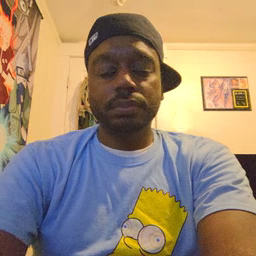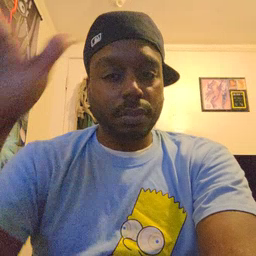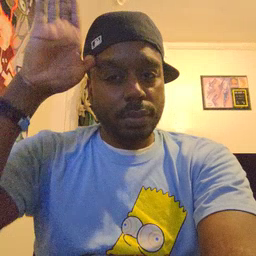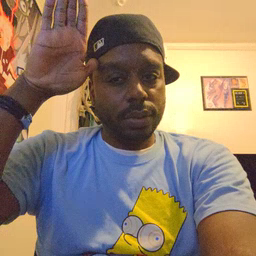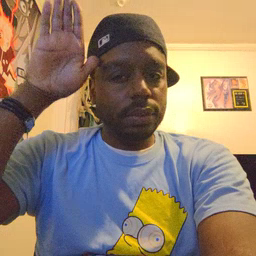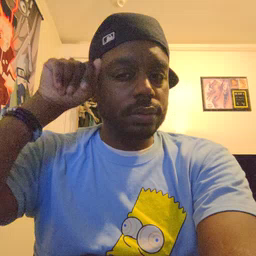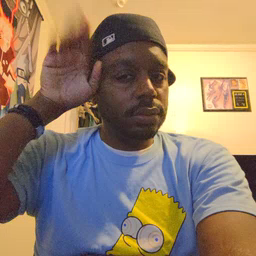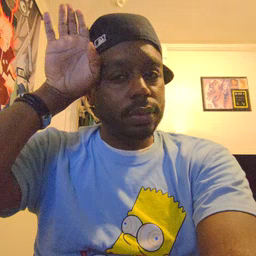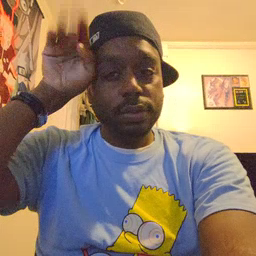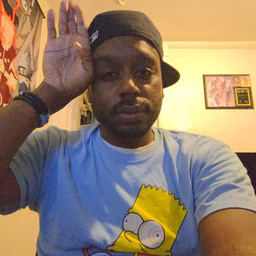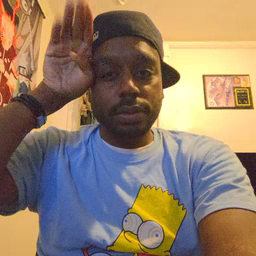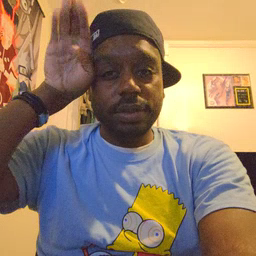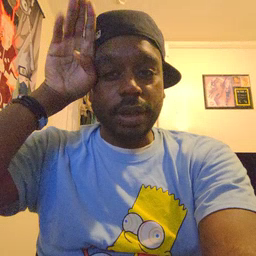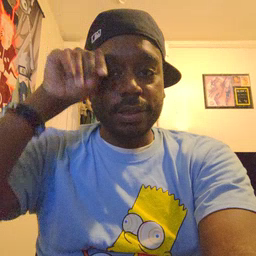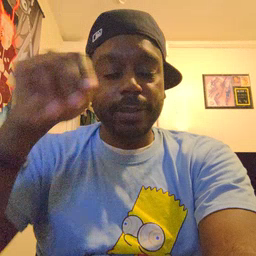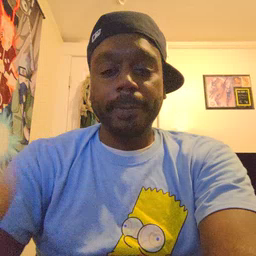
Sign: donkey